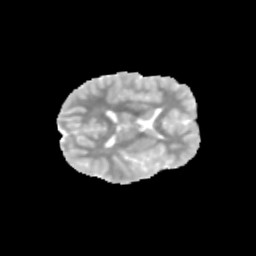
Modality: MD
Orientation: axial
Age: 11
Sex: female
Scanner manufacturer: siemens
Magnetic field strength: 3 T
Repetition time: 3.8 s
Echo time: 0.07 s